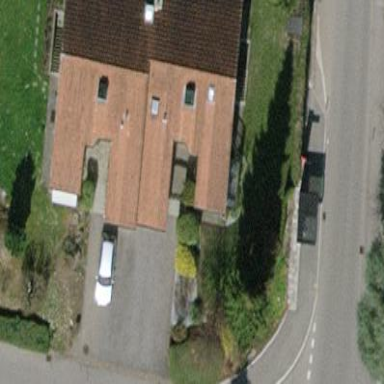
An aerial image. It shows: Semidetached house.